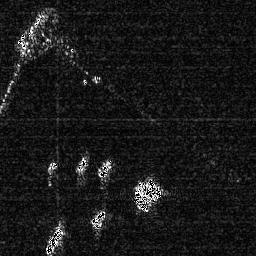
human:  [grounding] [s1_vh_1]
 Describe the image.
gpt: In the satellite image, there is  <ref>1 small ship </ref> <box>[[17, 62, 22, 67, 0]]</box> located at left,  <ref>2 small ship </ref> <box>[[28, 60, 34, 68, 0], [36, 61, 44, 69, 0]]</box> located at center,  <ref>1 small ship </ref> <box>[[34, 81, 42, 88, 0]]</box> located at bottom,  <ref>1 medium ship </ref> <box>[[16, 87, 25, 99, 0]]</box> located at bottom left,  <ref>1 medium ship </ref> <box>[[51, 71, 62, 82, 0]]</box> located at bottom.